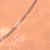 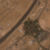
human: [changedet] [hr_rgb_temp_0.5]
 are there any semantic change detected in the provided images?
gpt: A garden was built on the right of the street.